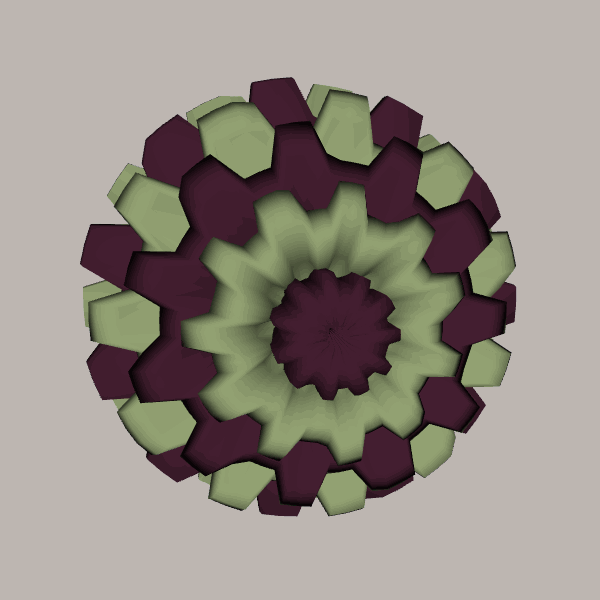
Background: light